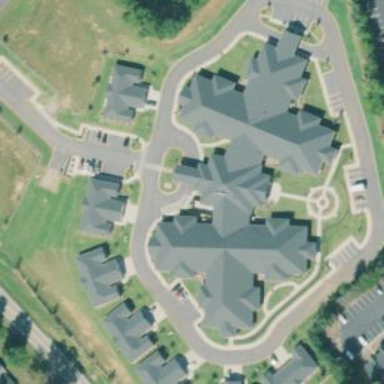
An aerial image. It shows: Nursing home within residential area.